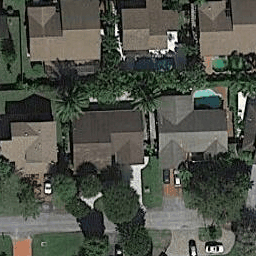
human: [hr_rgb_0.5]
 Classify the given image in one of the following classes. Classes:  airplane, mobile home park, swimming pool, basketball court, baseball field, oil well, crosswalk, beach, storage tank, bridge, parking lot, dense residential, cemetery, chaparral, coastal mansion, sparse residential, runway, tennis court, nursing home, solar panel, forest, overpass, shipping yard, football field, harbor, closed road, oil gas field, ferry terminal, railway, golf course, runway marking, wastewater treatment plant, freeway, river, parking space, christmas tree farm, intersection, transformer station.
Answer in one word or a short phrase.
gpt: dense residential